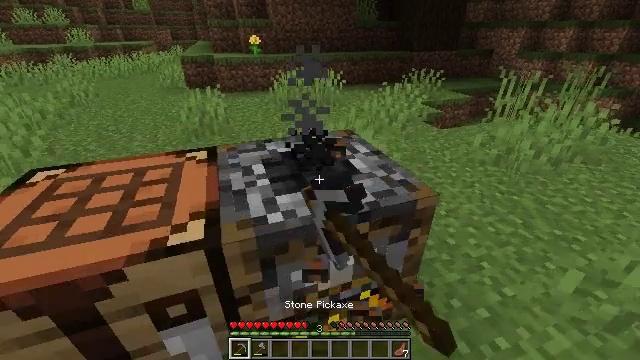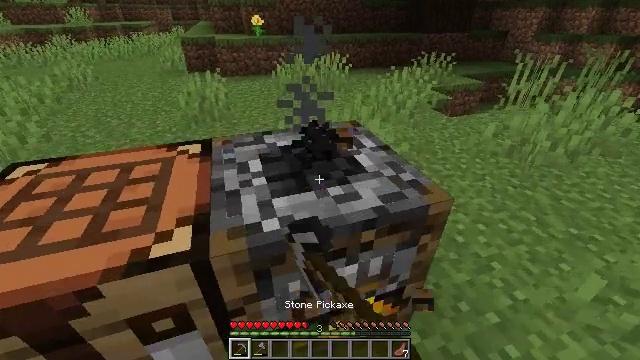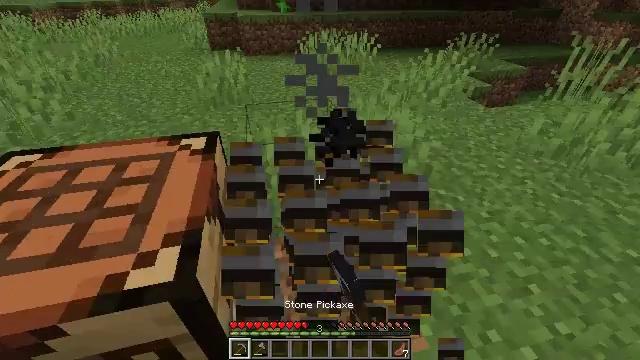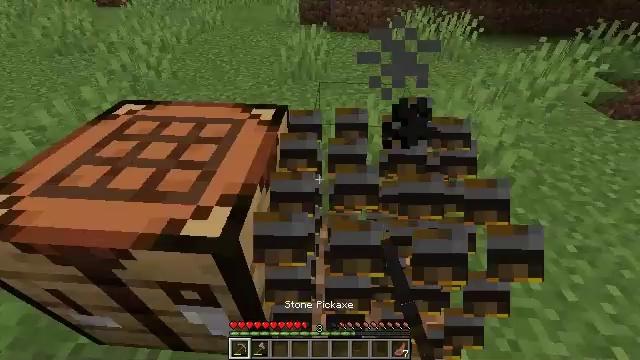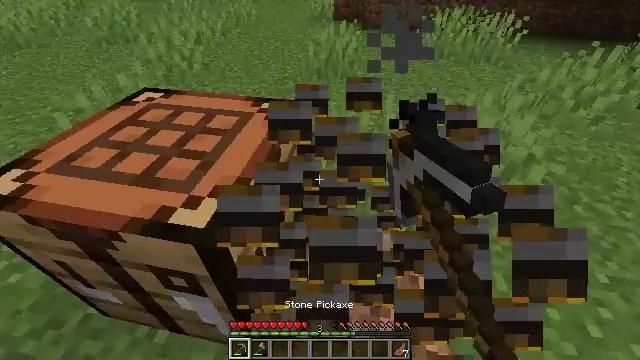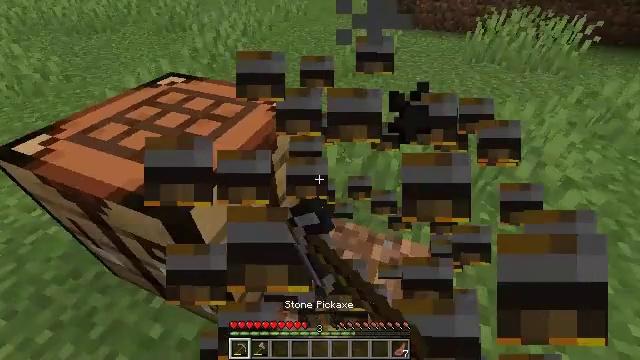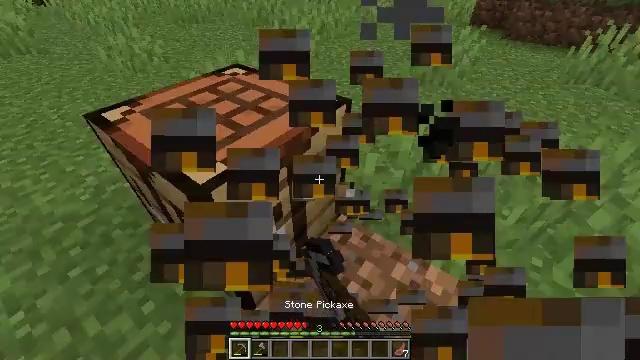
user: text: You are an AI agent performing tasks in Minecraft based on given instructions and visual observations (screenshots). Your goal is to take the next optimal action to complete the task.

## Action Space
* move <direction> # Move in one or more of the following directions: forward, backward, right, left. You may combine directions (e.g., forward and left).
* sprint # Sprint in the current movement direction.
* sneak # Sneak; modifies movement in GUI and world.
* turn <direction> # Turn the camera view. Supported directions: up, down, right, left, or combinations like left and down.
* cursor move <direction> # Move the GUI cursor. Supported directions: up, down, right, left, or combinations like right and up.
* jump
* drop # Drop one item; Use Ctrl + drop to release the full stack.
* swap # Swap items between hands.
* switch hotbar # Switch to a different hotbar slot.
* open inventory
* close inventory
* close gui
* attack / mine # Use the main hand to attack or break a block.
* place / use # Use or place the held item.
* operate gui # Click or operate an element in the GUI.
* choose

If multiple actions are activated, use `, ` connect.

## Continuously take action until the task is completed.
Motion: motion action
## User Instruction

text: Destroy the smoker to move it.
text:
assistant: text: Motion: move forward, turn left and down, attack / mine
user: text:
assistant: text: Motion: turn left and down, attack / mine
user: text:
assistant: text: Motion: move right, turn left and down, attack / mine
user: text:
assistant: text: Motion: move right, turn left, attack / mine
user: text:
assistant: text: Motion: move right, turn left, attack / mine
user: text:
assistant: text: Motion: move right, turn left, attack / mine
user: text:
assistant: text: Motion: attack / mine